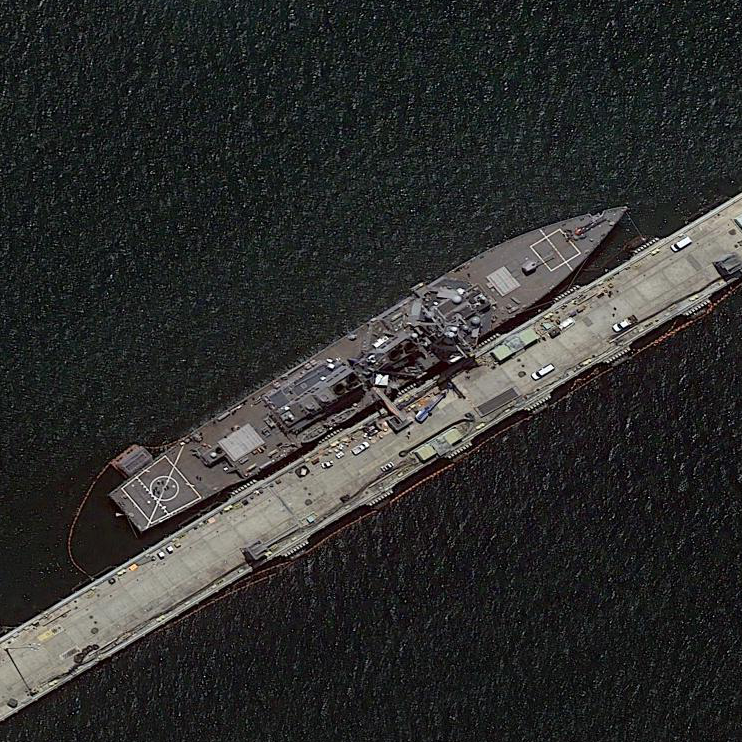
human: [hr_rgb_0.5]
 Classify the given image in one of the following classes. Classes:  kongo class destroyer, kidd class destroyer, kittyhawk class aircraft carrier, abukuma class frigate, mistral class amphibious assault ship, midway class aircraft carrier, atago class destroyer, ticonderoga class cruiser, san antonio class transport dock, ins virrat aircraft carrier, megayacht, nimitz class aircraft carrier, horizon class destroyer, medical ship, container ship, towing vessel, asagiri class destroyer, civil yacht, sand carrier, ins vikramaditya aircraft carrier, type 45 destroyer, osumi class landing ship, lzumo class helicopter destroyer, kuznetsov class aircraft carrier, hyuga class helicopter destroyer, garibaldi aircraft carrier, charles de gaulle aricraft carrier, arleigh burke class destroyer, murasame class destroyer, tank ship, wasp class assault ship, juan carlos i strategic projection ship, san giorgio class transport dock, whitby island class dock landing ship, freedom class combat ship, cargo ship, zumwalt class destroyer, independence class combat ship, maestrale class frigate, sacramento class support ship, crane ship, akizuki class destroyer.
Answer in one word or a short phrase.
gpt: Arleigh Burke class destroyer